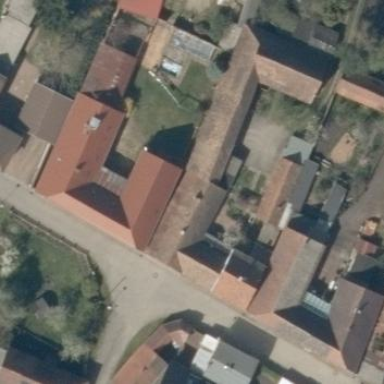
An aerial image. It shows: Detached building.